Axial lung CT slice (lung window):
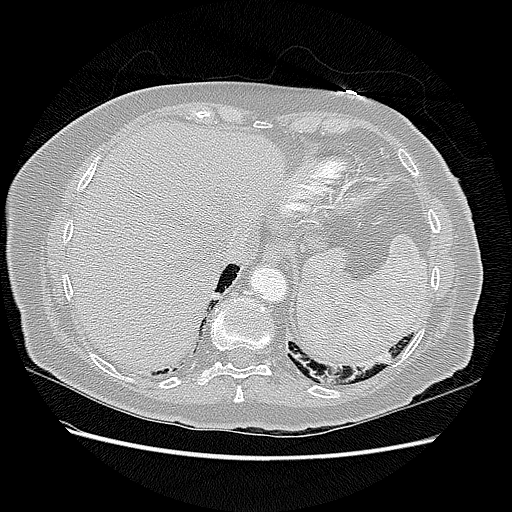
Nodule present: no